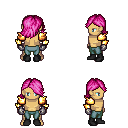
a pixel art fantasy rpg character, male body template, human, tanned skin, gold arm armor, teal pants, pink swoop hairstyle, metal gloves, black shoes, four views (front, back, left, right), 2x2 character sprite sheet, small pixel art, hard edges, no anti-aliasing